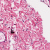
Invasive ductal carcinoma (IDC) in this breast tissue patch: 0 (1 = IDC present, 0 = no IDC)